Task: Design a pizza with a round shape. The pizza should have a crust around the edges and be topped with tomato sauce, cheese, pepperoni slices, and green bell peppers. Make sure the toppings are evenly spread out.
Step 692:
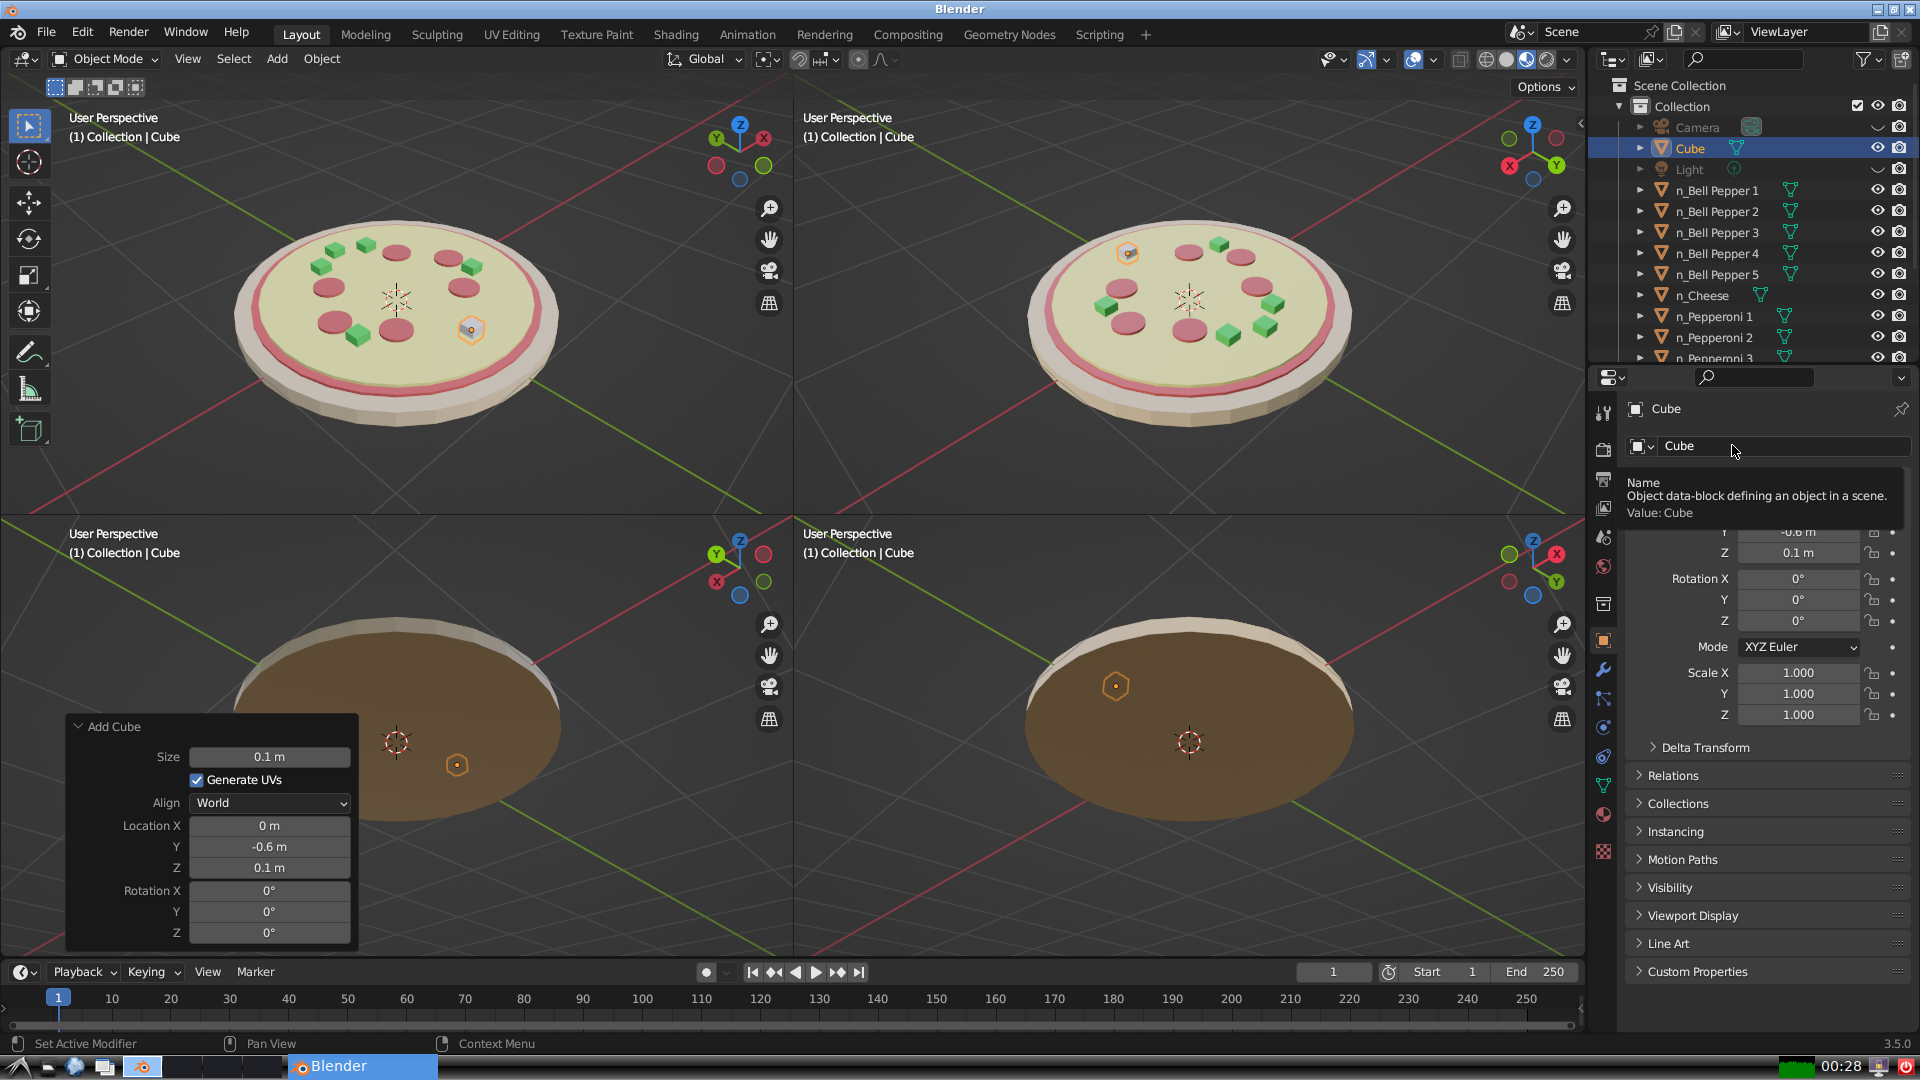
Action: click: no